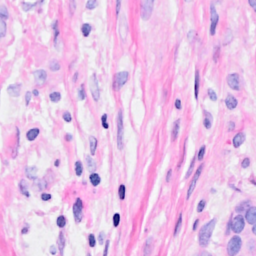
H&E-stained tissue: Breast